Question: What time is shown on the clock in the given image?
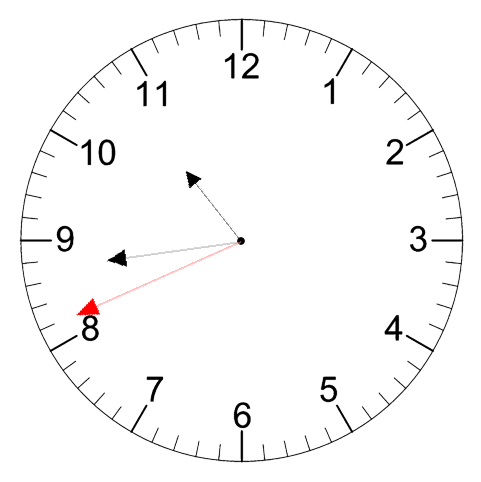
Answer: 10:43:41